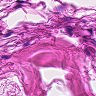
Metastatic tissue present: no